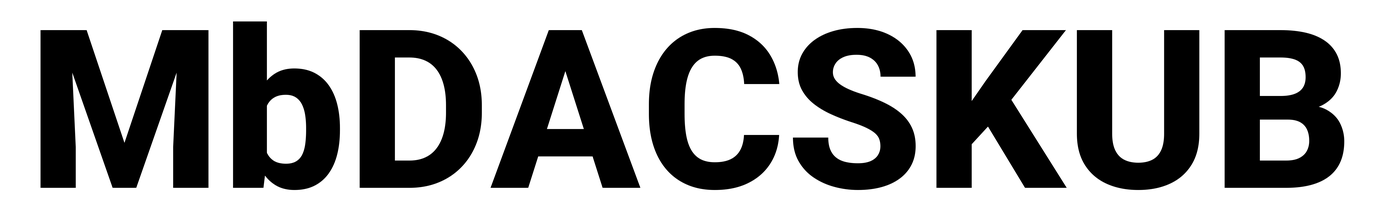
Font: Roboto_ExtraBold